Question: I'm having a lot of trouble getting basic references to work in R Markdown. To reduce complexity from my original project, I've decided to use the bookdown example code, but I'm experiencing the same problem. Here's a link to the intro exmample code: <URL>
When I use Knitr to HTML or PDF the file is being generated fine but the references are not working, instead the file will just containt "@ref(example)". Here is an image to show better the output (my emphasis added in red):

Direct link to image: <URL>
Here is a minimal example:
'''
---
title: "Minimal"
output:
pdf_document:
fig_caption: yes
---
'''{r setup, include=FALSE}
knitr::opts_chunk$set(echo = TRUE)
'''
Here is a reference to the plot below \@ref(fig:minGraph)
'''{r minGraph, echo=FALSE, fig.cap="\label{fig:minGraph}test"}
plot(x=1)
'''
'''
With the output appearing as such:
<URL>
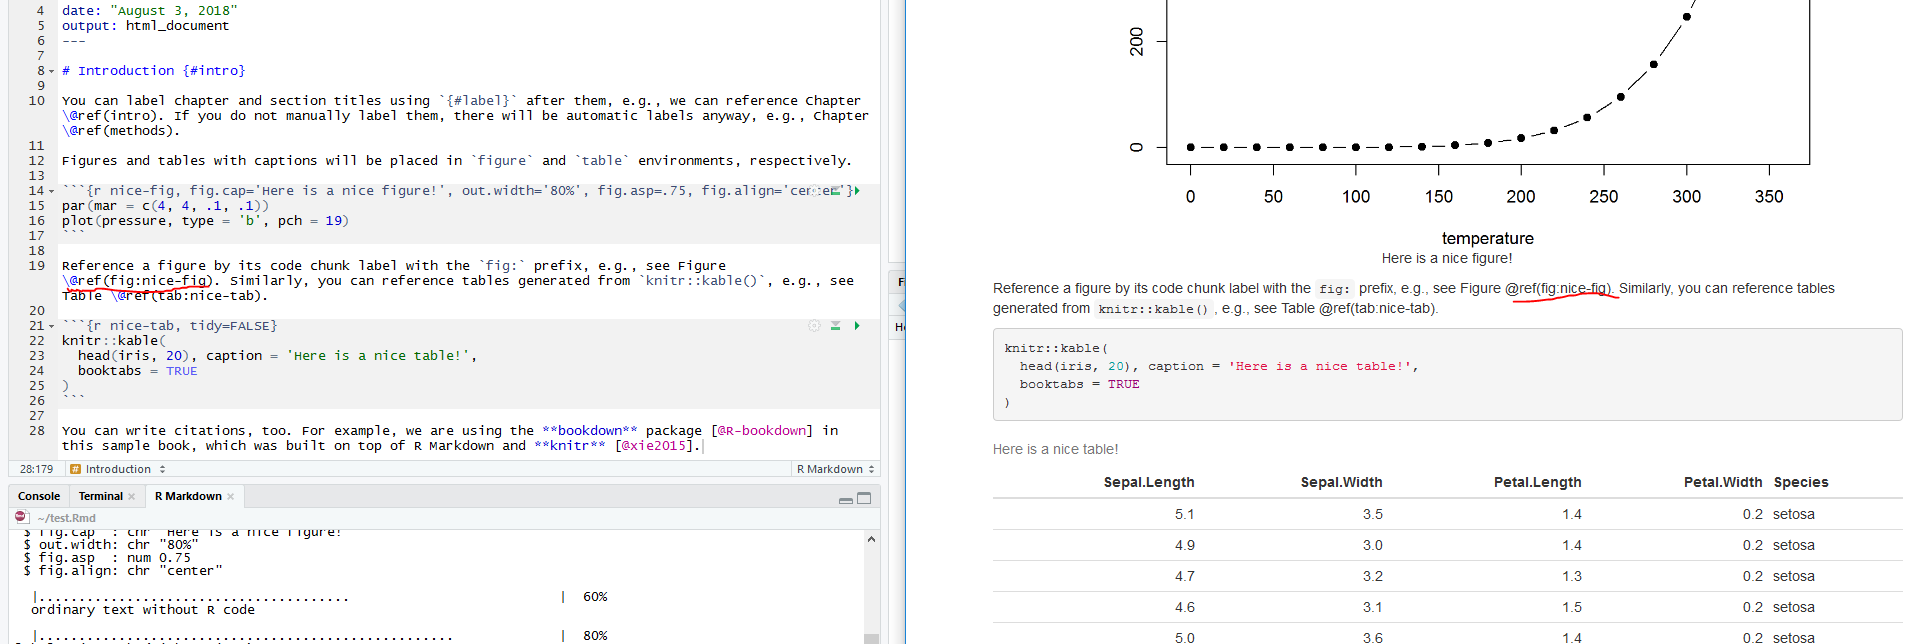
Answer: If you want make use of the 'bookdown' extensions in a normal 'rmarkdown' document you can use 'bookdown::html_document2' and 'bookdown::pdf_document2' instead of 'rmarkdown::html_document' and 'rmarkdown::pdf_document'. Example:
'''
---
title: "Minimal"
output:
bookdown::html_document2:
fig_caption: yes
bookdown::pdf_document2:
fig_caption: yes
---
'''{r setup, include=FALSE}
knitr::opts_chunk$set(echo = TRUE)
'''
Here is a reference to the plot below \@ref(fig:minGraph)
'''{r minGraph, echo=FALSE, fig.cap="test"}
plot(x=1)
'''
'''